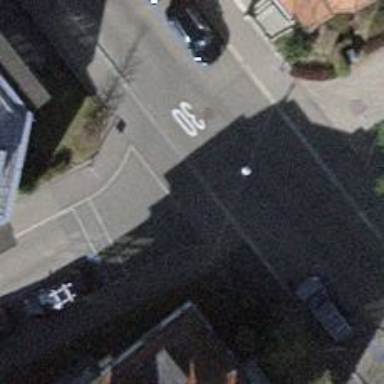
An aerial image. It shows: Sidewalk.